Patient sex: M
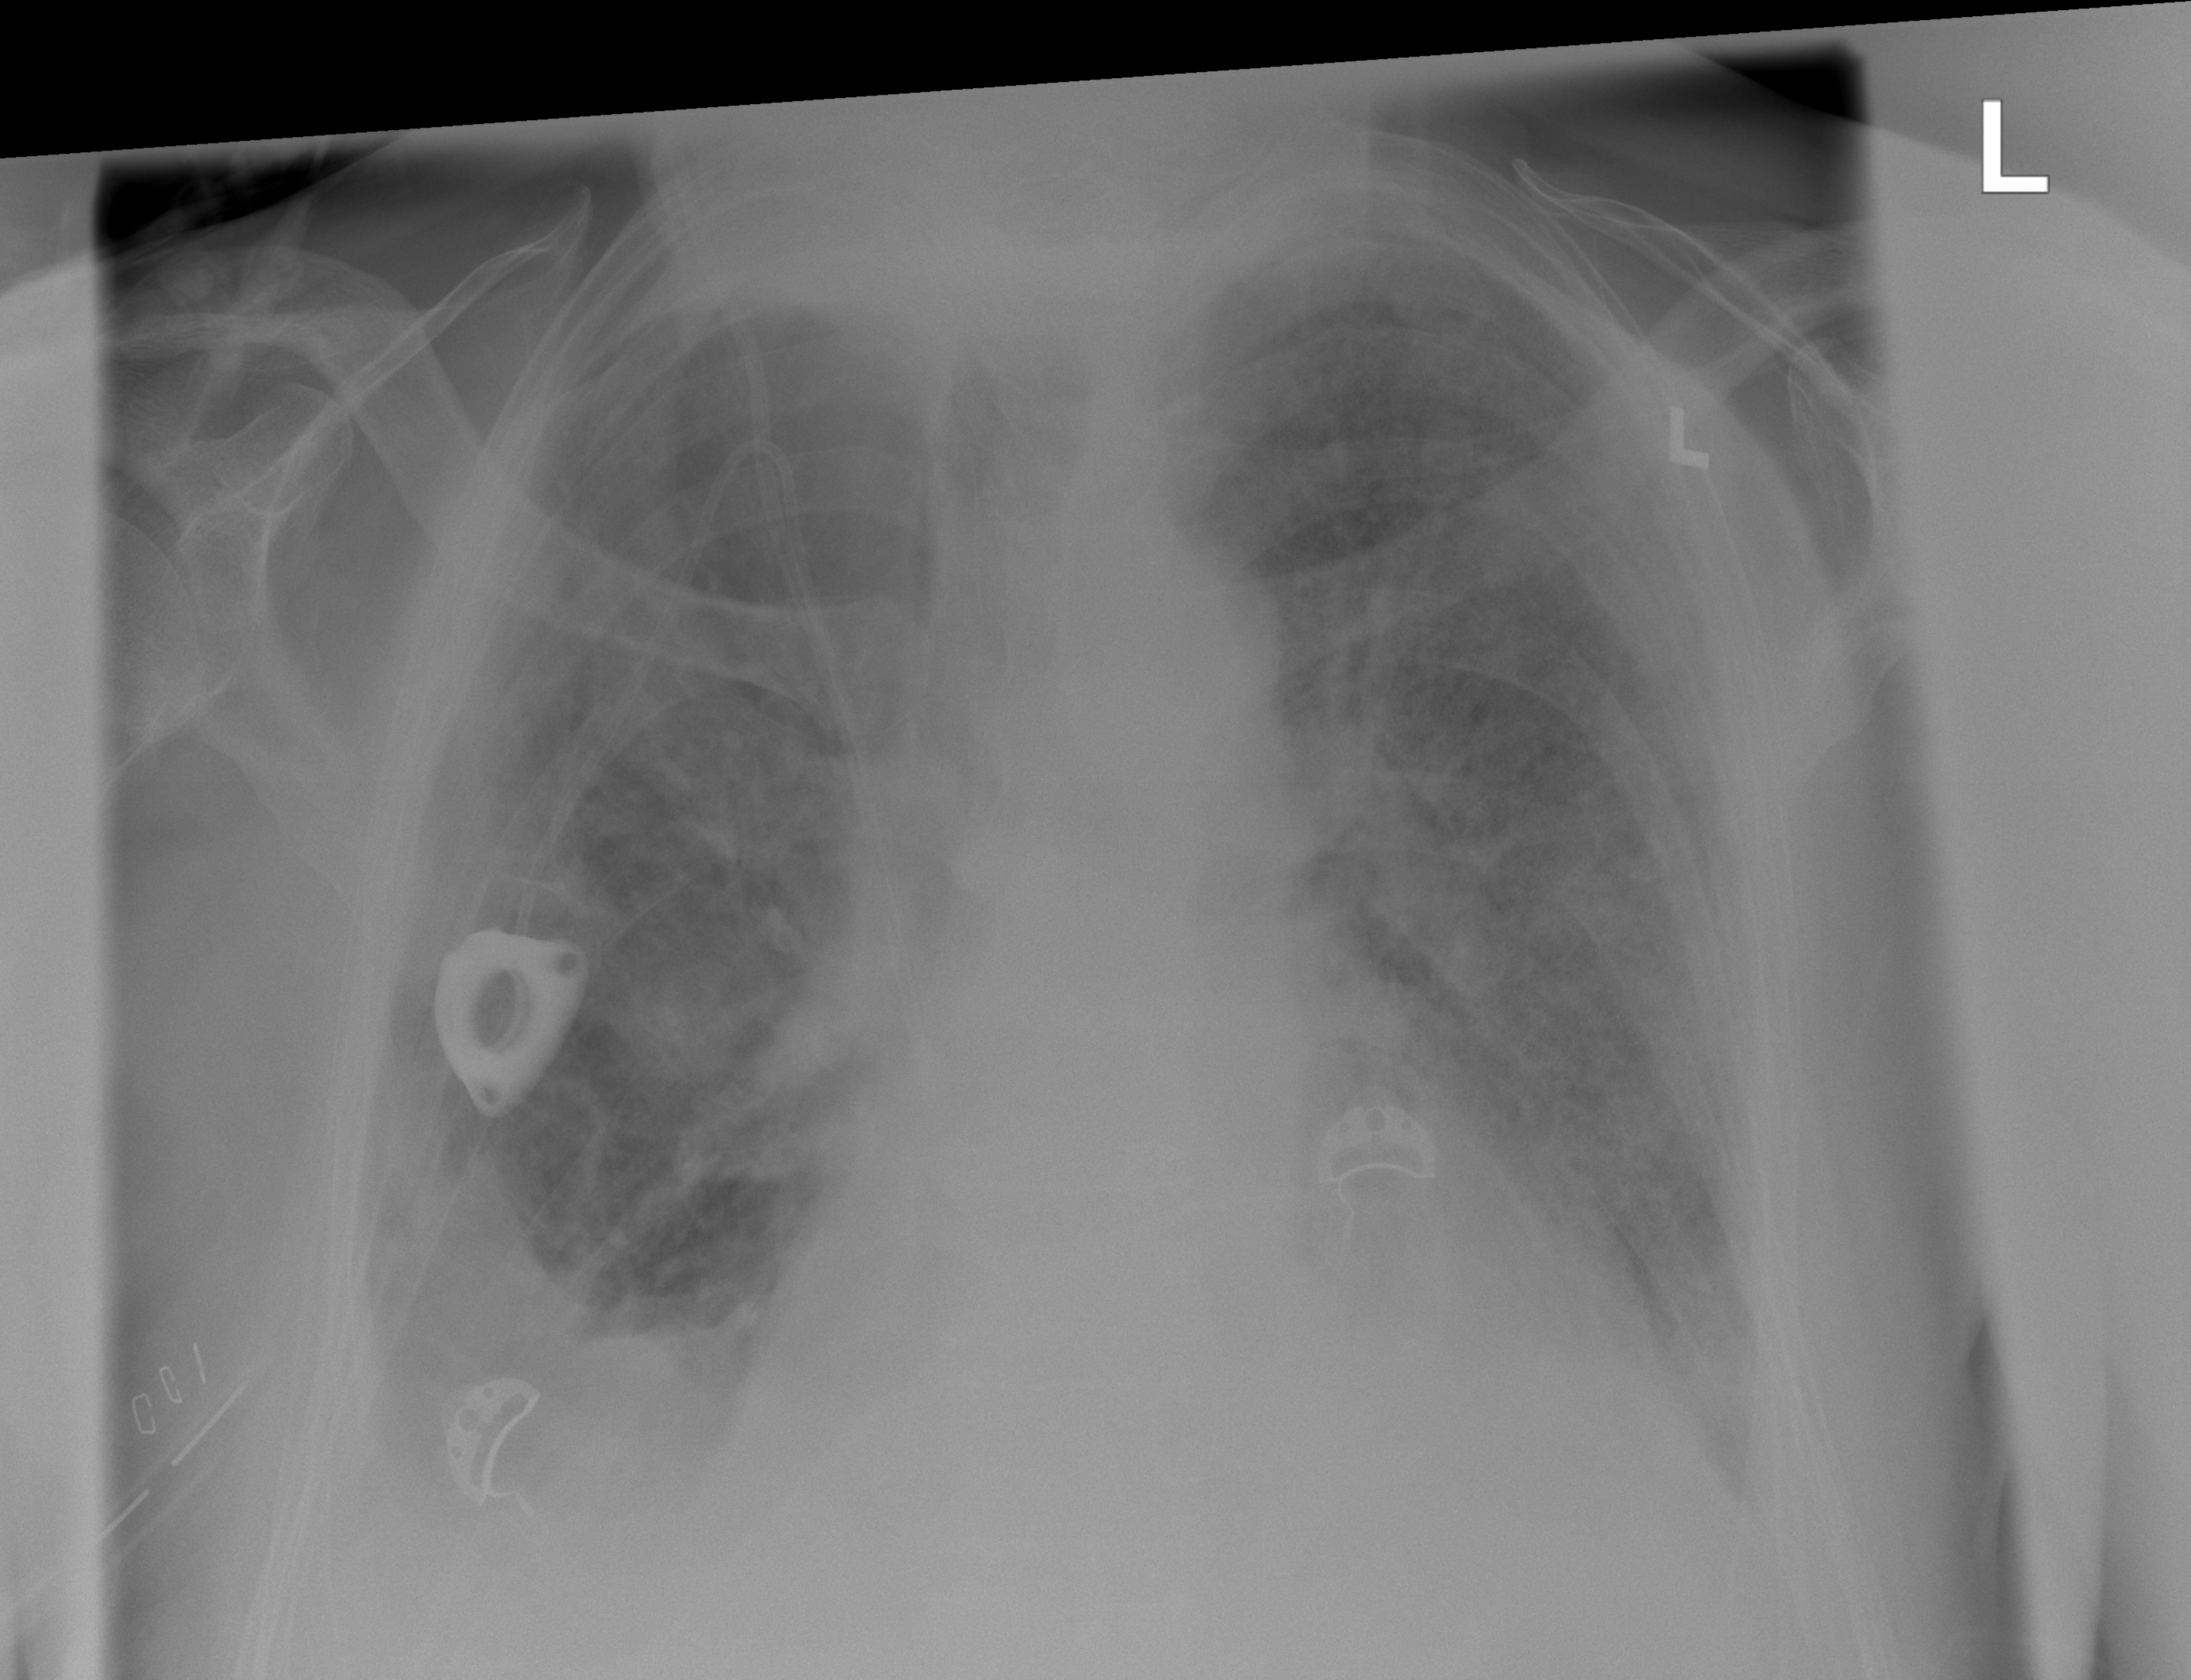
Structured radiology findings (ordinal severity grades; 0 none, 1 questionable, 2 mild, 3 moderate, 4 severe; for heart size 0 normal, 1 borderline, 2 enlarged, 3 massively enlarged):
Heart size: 1
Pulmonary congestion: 0
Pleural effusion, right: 2
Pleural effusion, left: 0
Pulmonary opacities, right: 3
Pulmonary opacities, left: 3
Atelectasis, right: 3
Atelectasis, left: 2